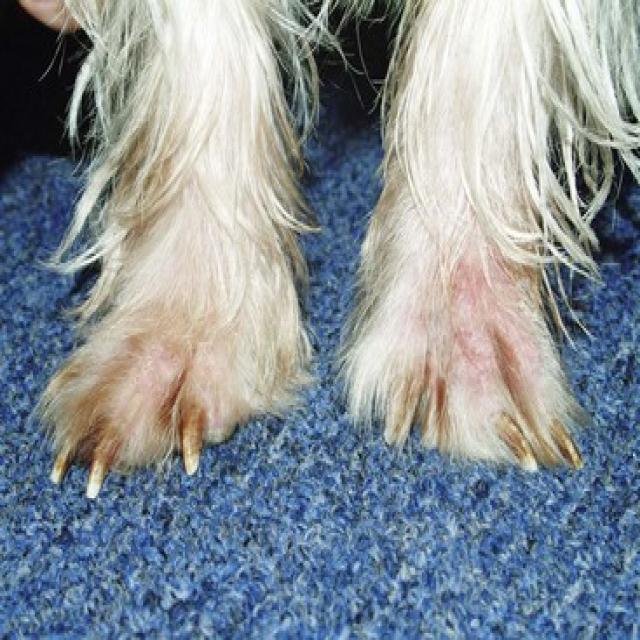
Canine fungal skin infection — characterized by alopecia, scaling, crusting, and circular lesions. Common agents include Malassezia and Candida species.